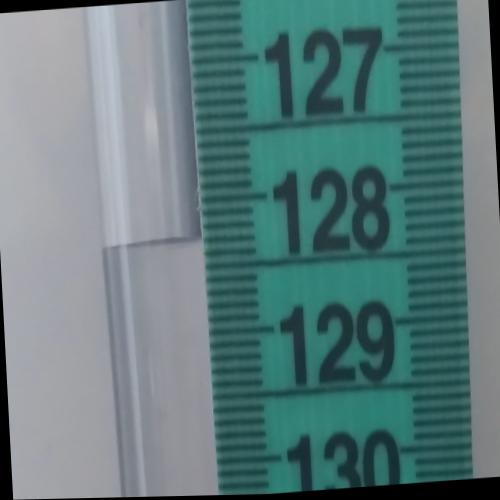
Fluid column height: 128.3 cm